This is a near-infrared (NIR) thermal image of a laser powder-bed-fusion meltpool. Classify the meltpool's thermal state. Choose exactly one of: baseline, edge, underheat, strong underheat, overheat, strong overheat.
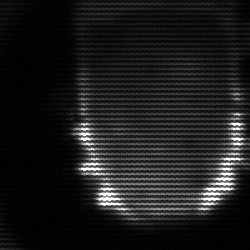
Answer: baseline